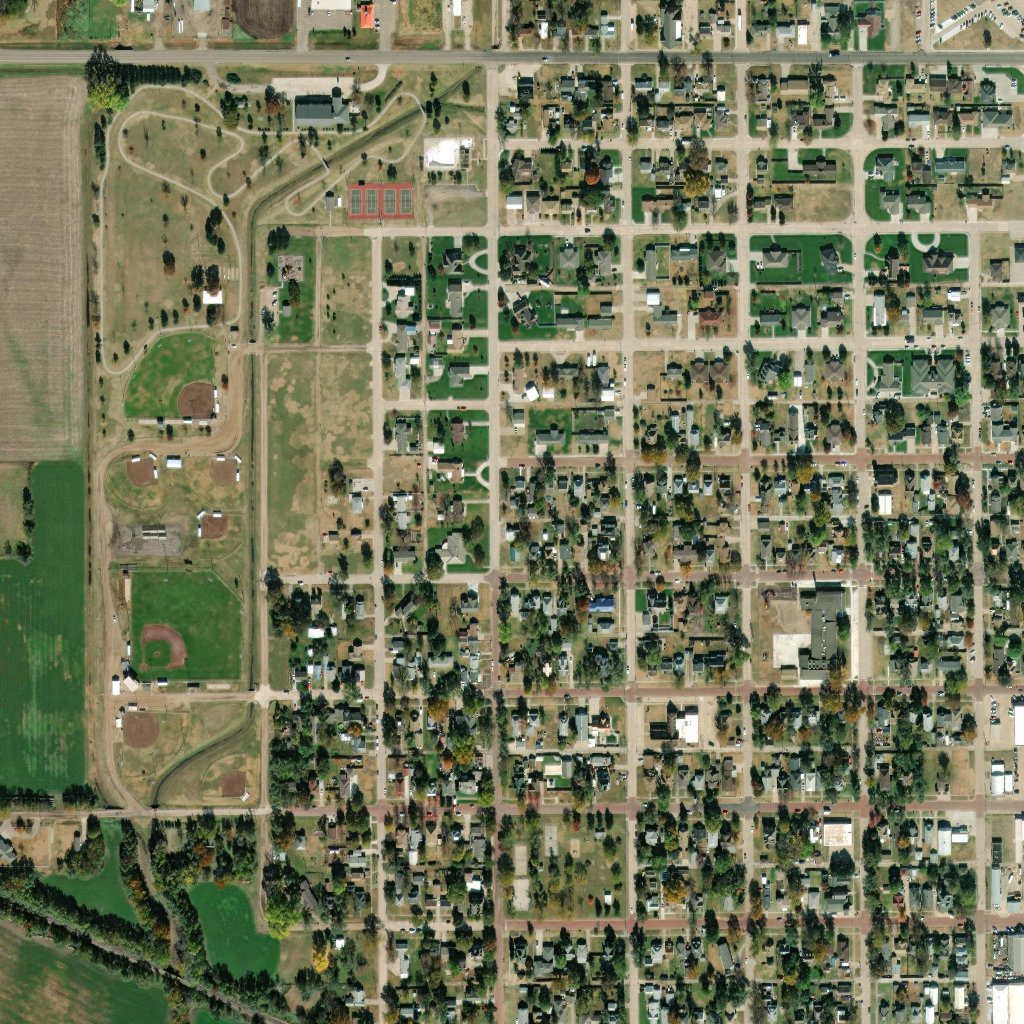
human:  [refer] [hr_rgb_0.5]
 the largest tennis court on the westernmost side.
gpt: <box>[[34, 18, 40, 21, 0]]</box>